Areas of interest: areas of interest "Shopping Mall"
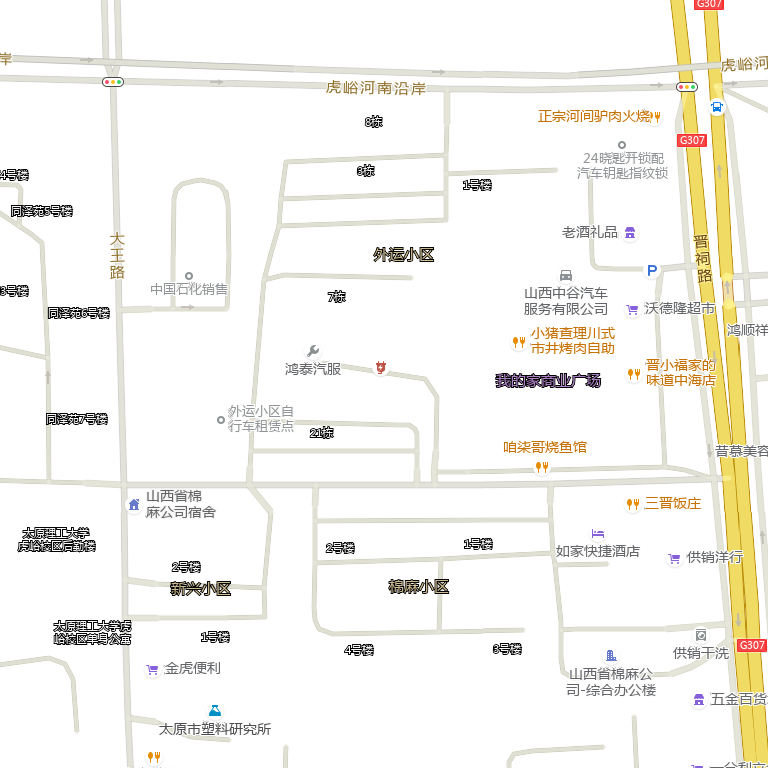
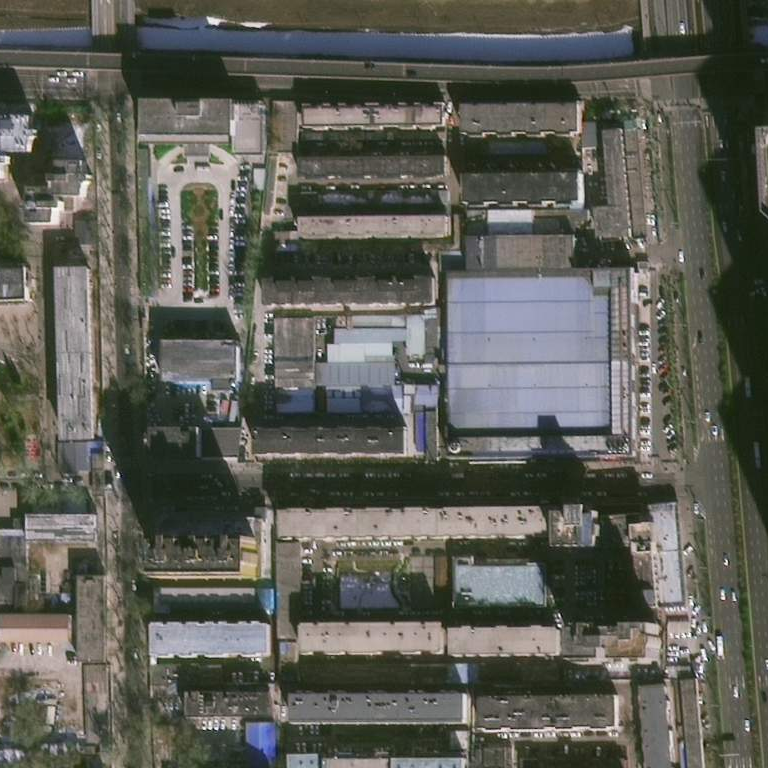